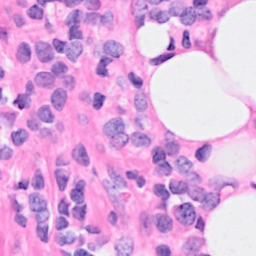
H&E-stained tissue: Breast